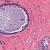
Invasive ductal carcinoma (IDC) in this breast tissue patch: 0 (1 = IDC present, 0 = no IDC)